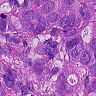
Metastatic tissue present: yes